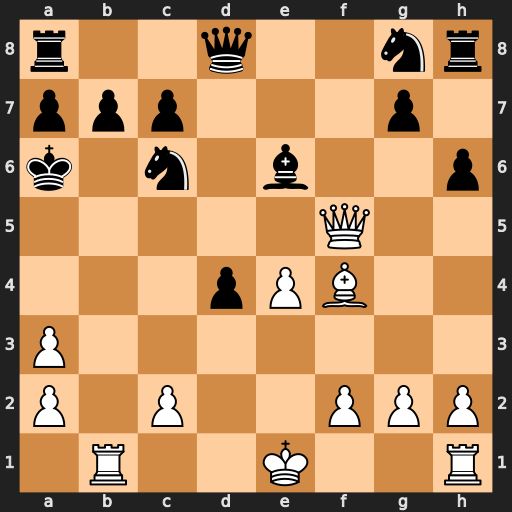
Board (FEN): r2q2nr/ppp3p1/k1n1b2p/5Q2/3pPB2/P7/P1P2PPP/1R2K2R
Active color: w
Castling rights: K
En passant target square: -
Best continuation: Qb5#